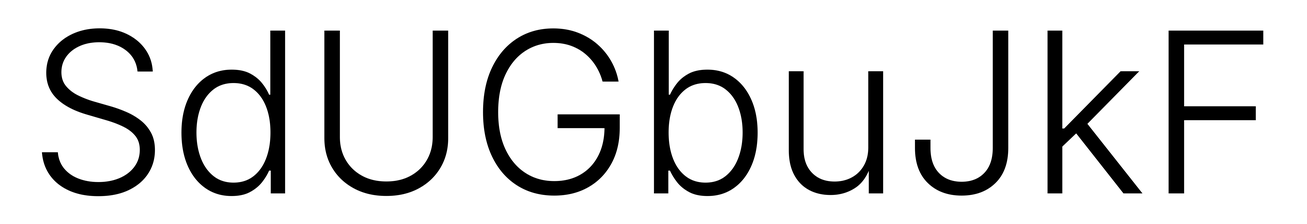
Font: Inter_Light